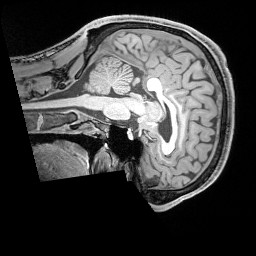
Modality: T1w
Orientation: sagittal
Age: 29
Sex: male
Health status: healthy
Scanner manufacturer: siemens
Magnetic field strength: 3 T
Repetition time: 1.65 s
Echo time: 0.00182 s